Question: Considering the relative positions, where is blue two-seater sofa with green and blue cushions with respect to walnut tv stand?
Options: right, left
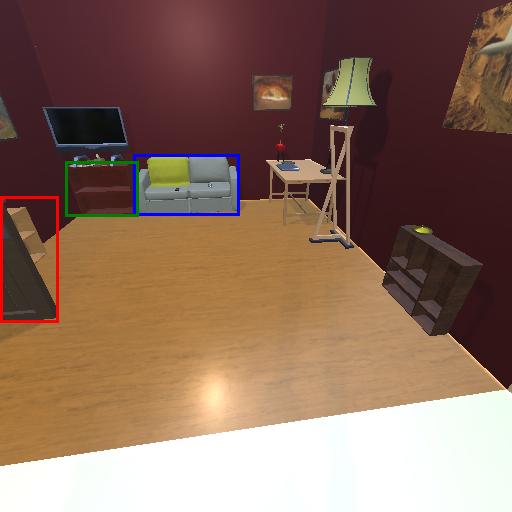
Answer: right